Question: Im creating a gui questionnaire creator using JSPlumb and some of the answer types are yes/no.
I'm trying to find out which connector stems from the yes source and which connector stems from the no source once jsPlumb.getConnections() is called.
If you see the image below the green connection on the question "Is today a weekend" represents a Yes and answer. I can find out the source and destination of both the yes and the no but im not sure how to tell which one is which.
Thanks in advance

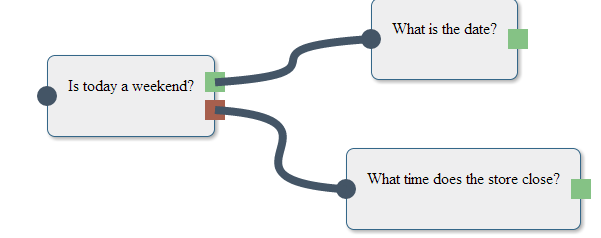
Answer: I have found a way to do the above but its a little dirty.
Get all connections and for each one get the connections endpoint html.
'''
var outerHTML = $(this)[0].endpoints[0].canvas.outerHTML.toString();
'''
From here check the html to see if it contains either the red or green colour set earlier.
If somebody knows a better way please let me know.